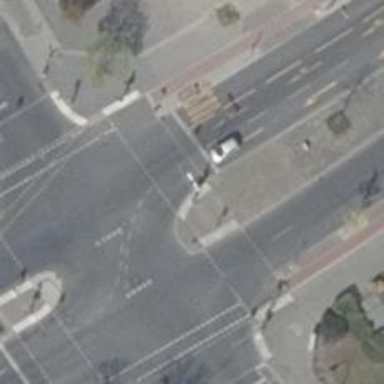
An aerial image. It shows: Footway located on traffic island.